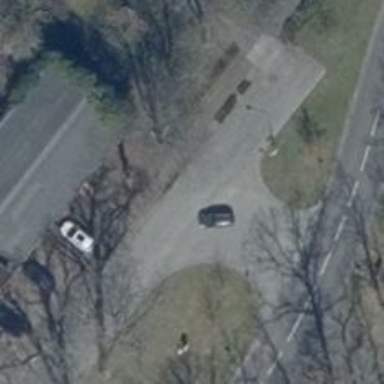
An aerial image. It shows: Residential road with no sidewalk.